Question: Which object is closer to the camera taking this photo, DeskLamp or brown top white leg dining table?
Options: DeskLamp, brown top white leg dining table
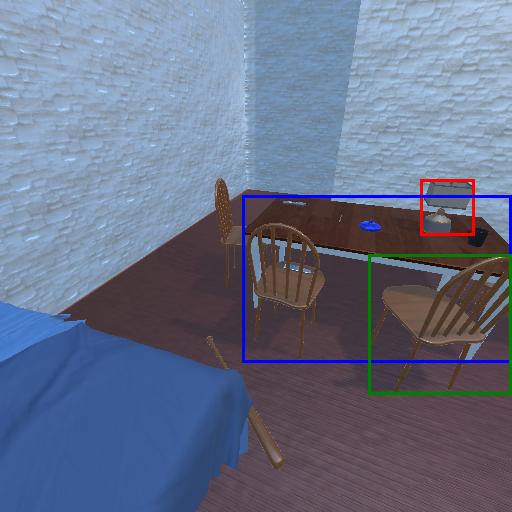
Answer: DeskLamp